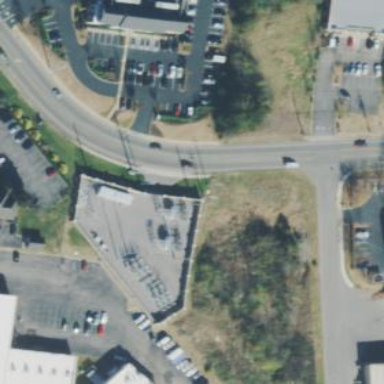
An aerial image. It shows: Power substation.